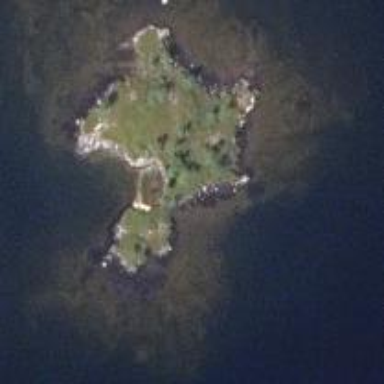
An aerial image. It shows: Islet.